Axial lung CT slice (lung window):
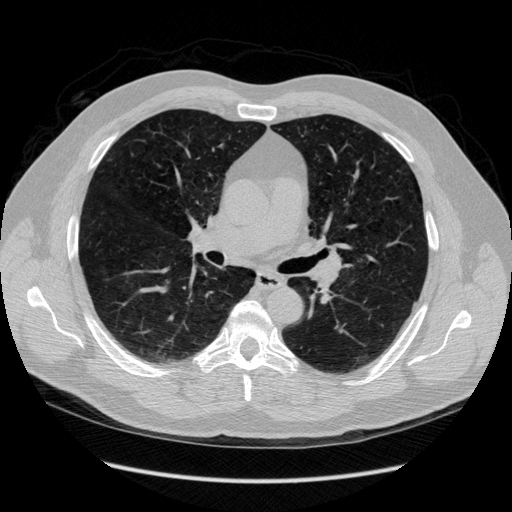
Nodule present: no